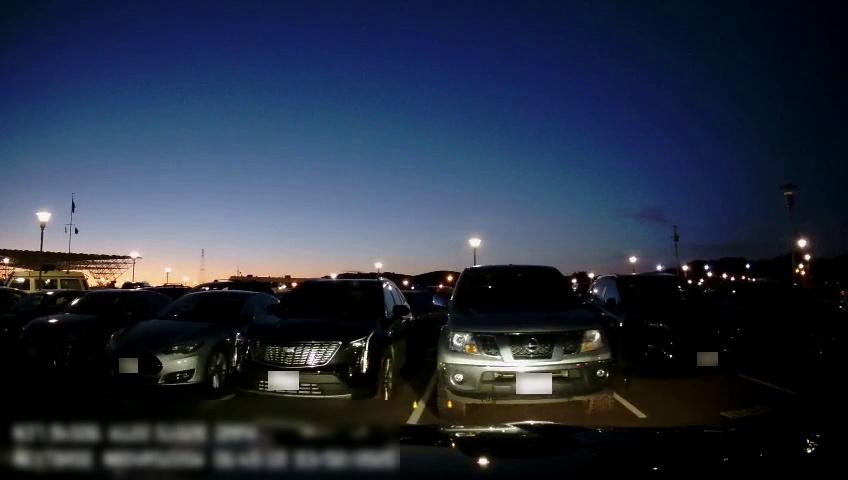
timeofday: Night
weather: Other
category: Drivable Space
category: Vehicles | SUV
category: Vehicles | SUV
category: Vehicles | Truck
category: Vehicles | SUV
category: Vehicles | Car
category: Vehicles | Car
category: Vehicles | Car
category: Vehicles | Car
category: Vehicles | Other LV
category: Vehicles | SUV